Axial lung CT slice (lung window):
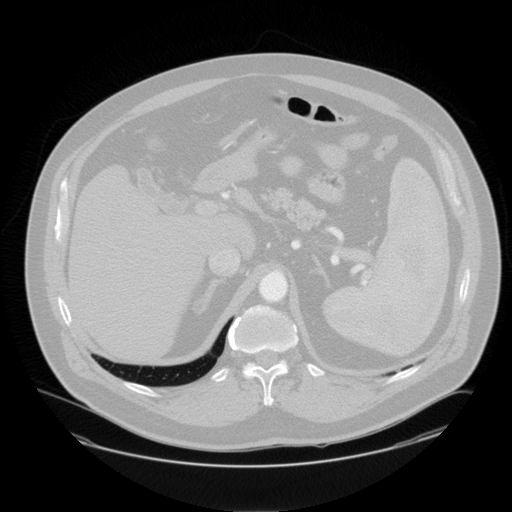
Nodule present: no